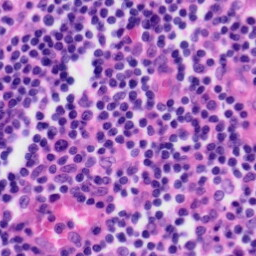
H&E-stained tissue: Tonsil